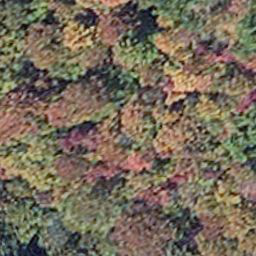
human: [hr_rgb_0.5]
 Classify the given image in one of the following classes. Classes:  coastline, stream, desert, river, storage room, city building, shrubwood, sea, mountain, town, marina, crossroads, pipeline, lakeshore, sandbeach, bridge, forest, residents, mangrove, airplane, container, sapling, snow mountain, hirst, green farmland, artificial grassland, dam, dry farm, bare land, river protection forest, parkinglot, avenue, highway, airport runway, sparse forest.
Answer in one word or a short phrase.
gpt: mangrove